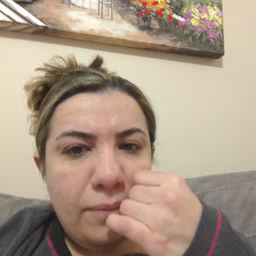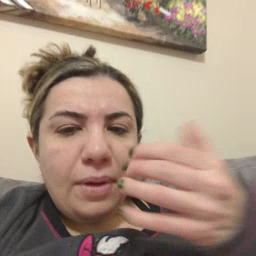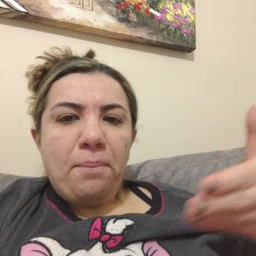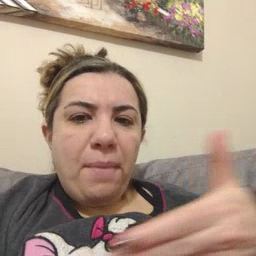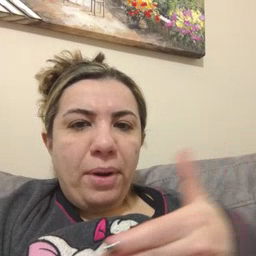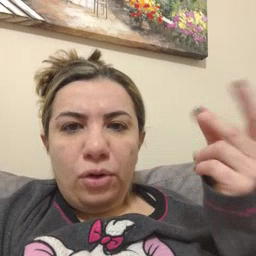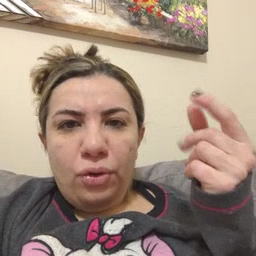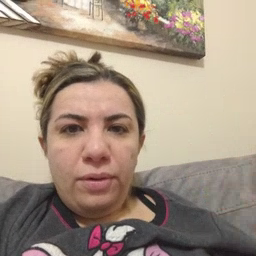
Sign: puppy